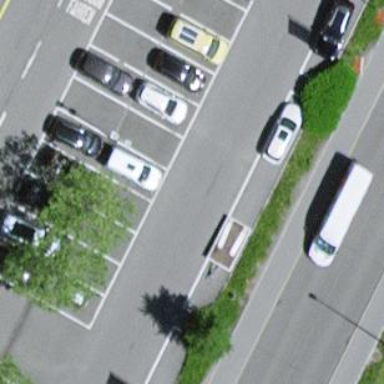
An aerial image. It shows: Parking space.